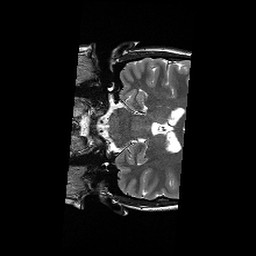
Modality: T2w
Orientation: coronal
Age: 34
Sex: female
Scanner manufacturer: siemens
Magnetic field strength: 3 T
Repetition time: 6.1 s
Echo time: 0.104 s